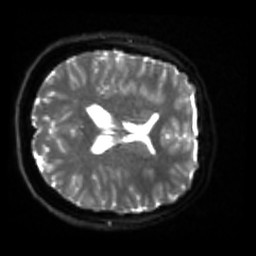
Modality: sbref
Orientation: axial
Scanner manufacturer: siemens
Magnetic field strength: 3 T
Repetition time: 4 s
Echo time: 0.0594 s